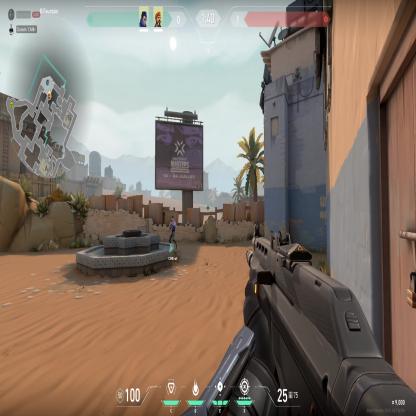
Label: teammate